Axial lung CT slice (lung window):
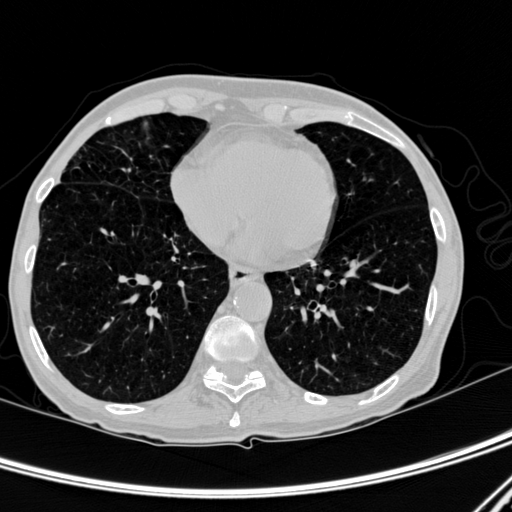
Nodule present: no